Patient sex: M
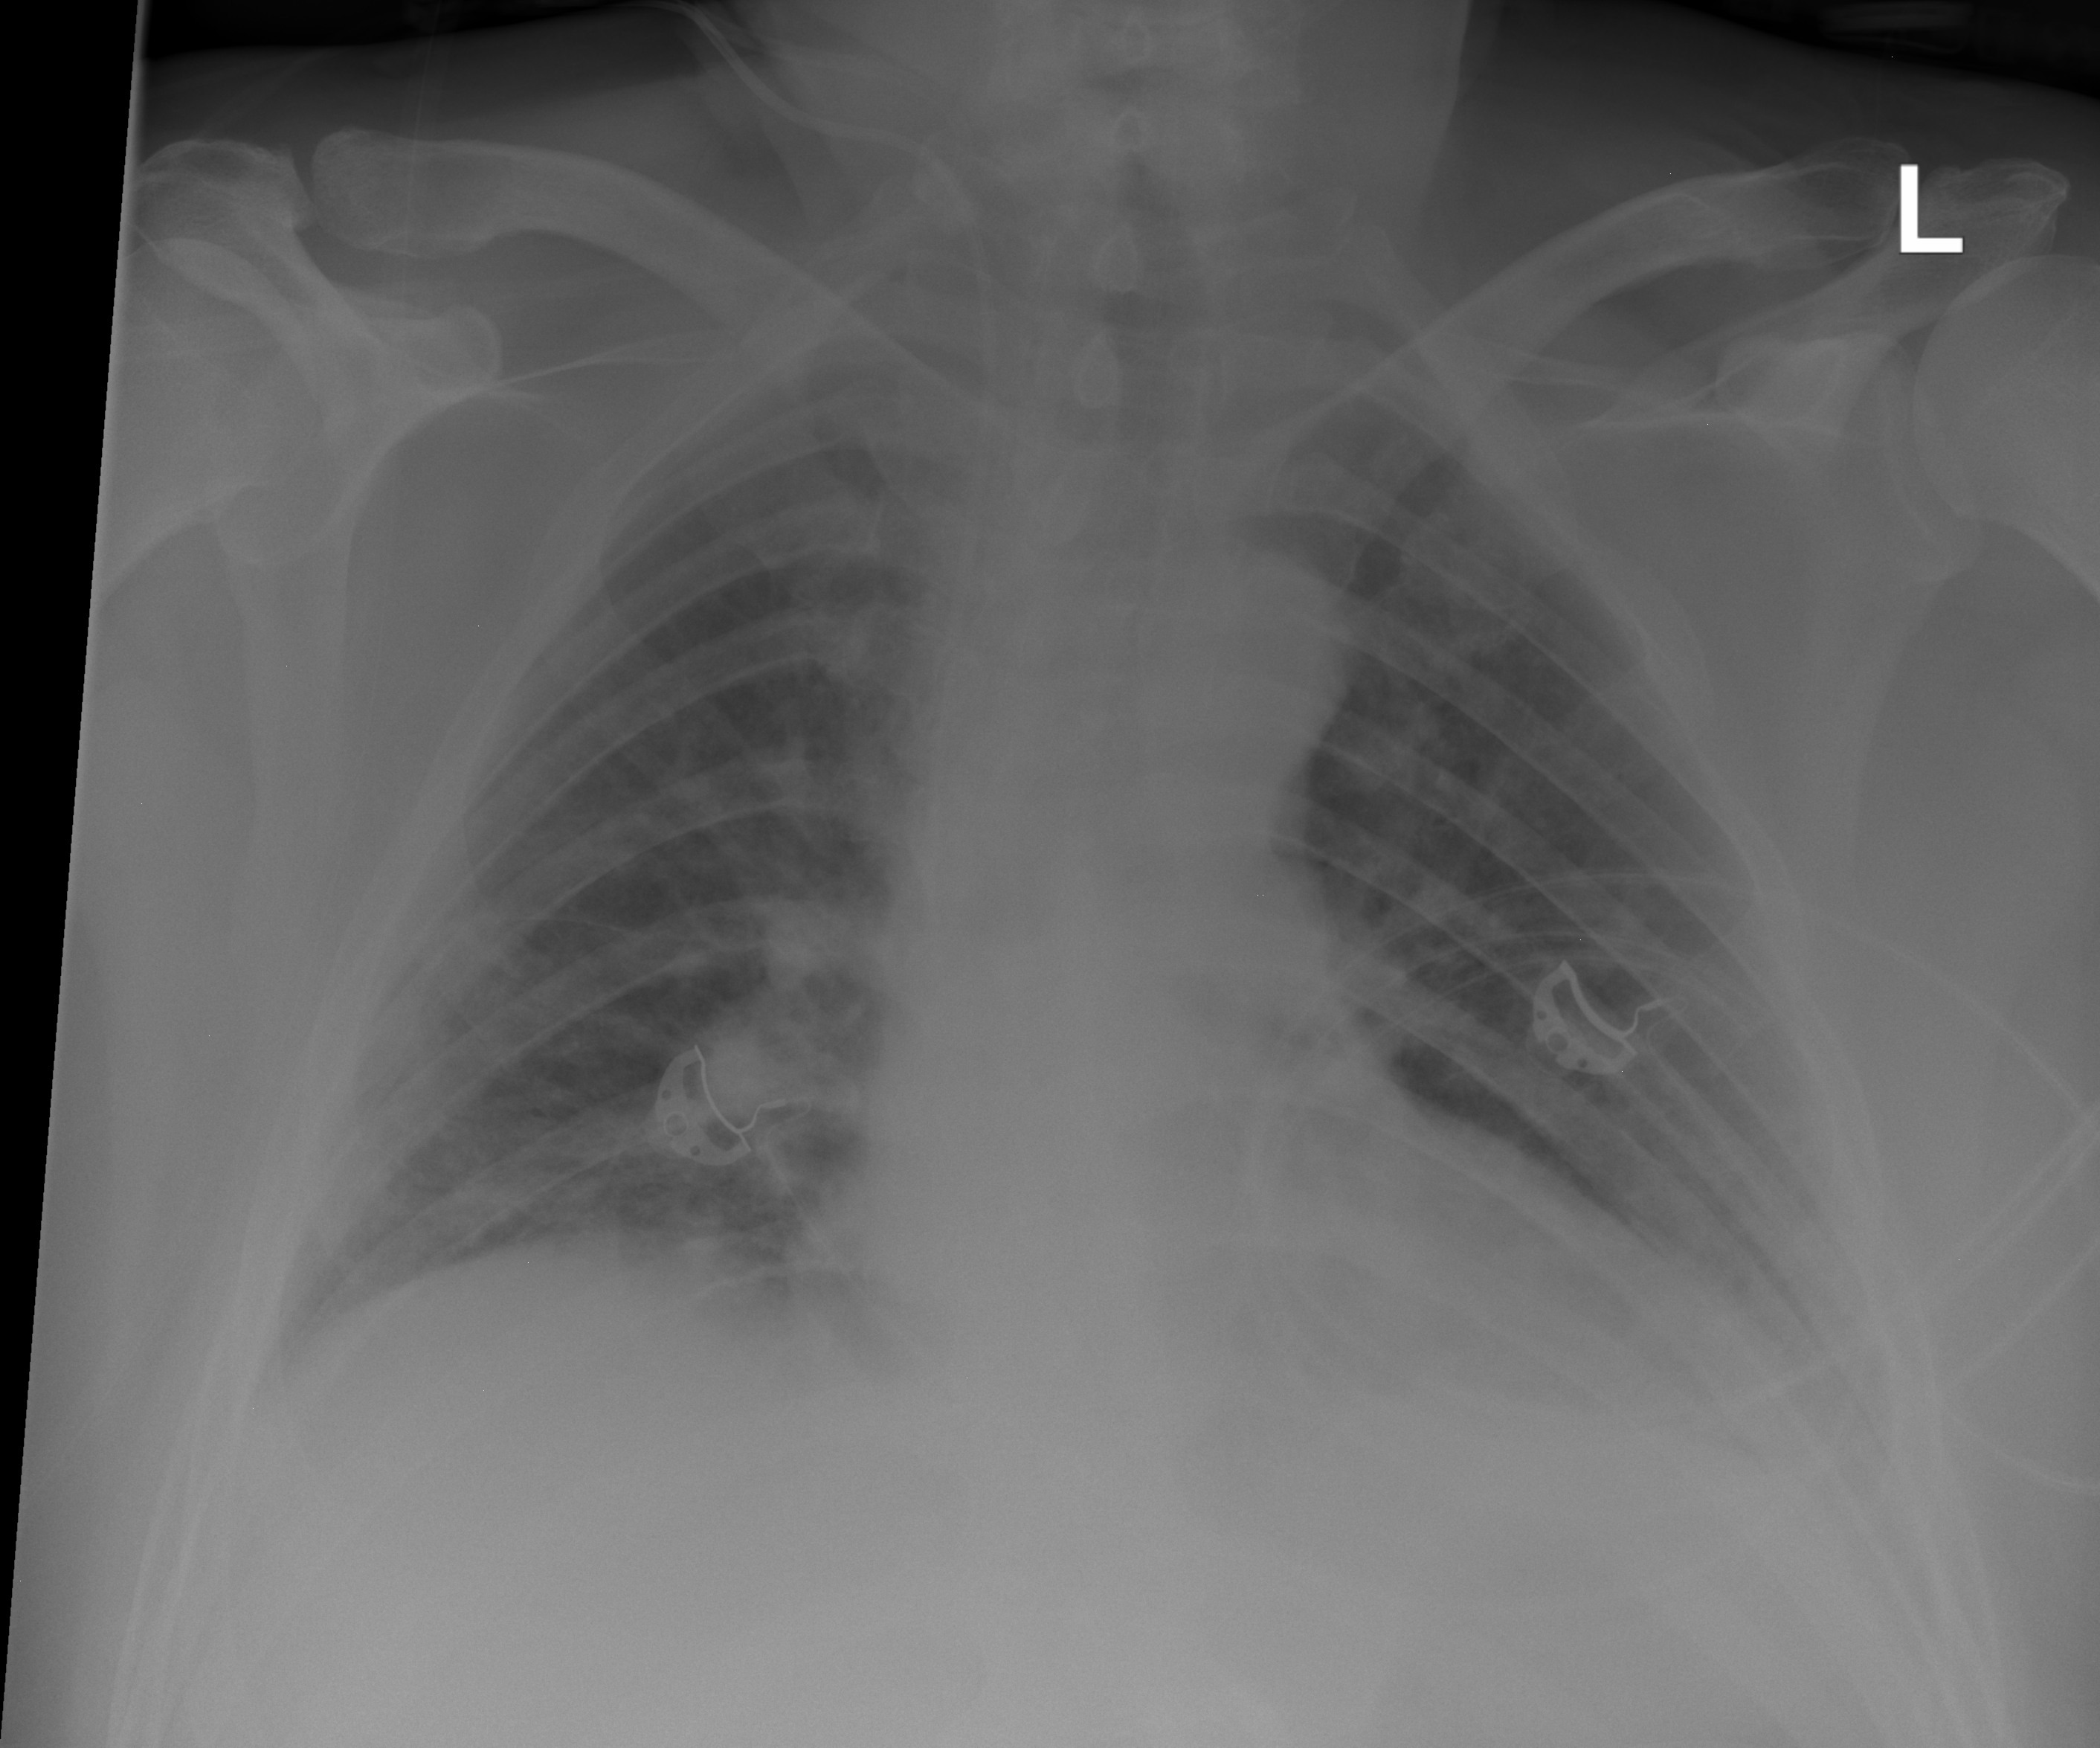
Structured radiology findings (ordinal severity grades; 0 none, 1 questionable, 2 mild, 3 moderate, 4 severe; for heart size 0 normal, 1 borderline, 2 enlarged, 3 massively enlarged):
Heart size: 2
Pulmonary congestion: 2
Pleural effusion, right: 0
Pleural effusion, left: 2
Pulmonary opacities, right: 0
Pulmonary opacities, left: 0
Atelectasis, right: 2
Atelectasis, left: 2